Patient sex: M
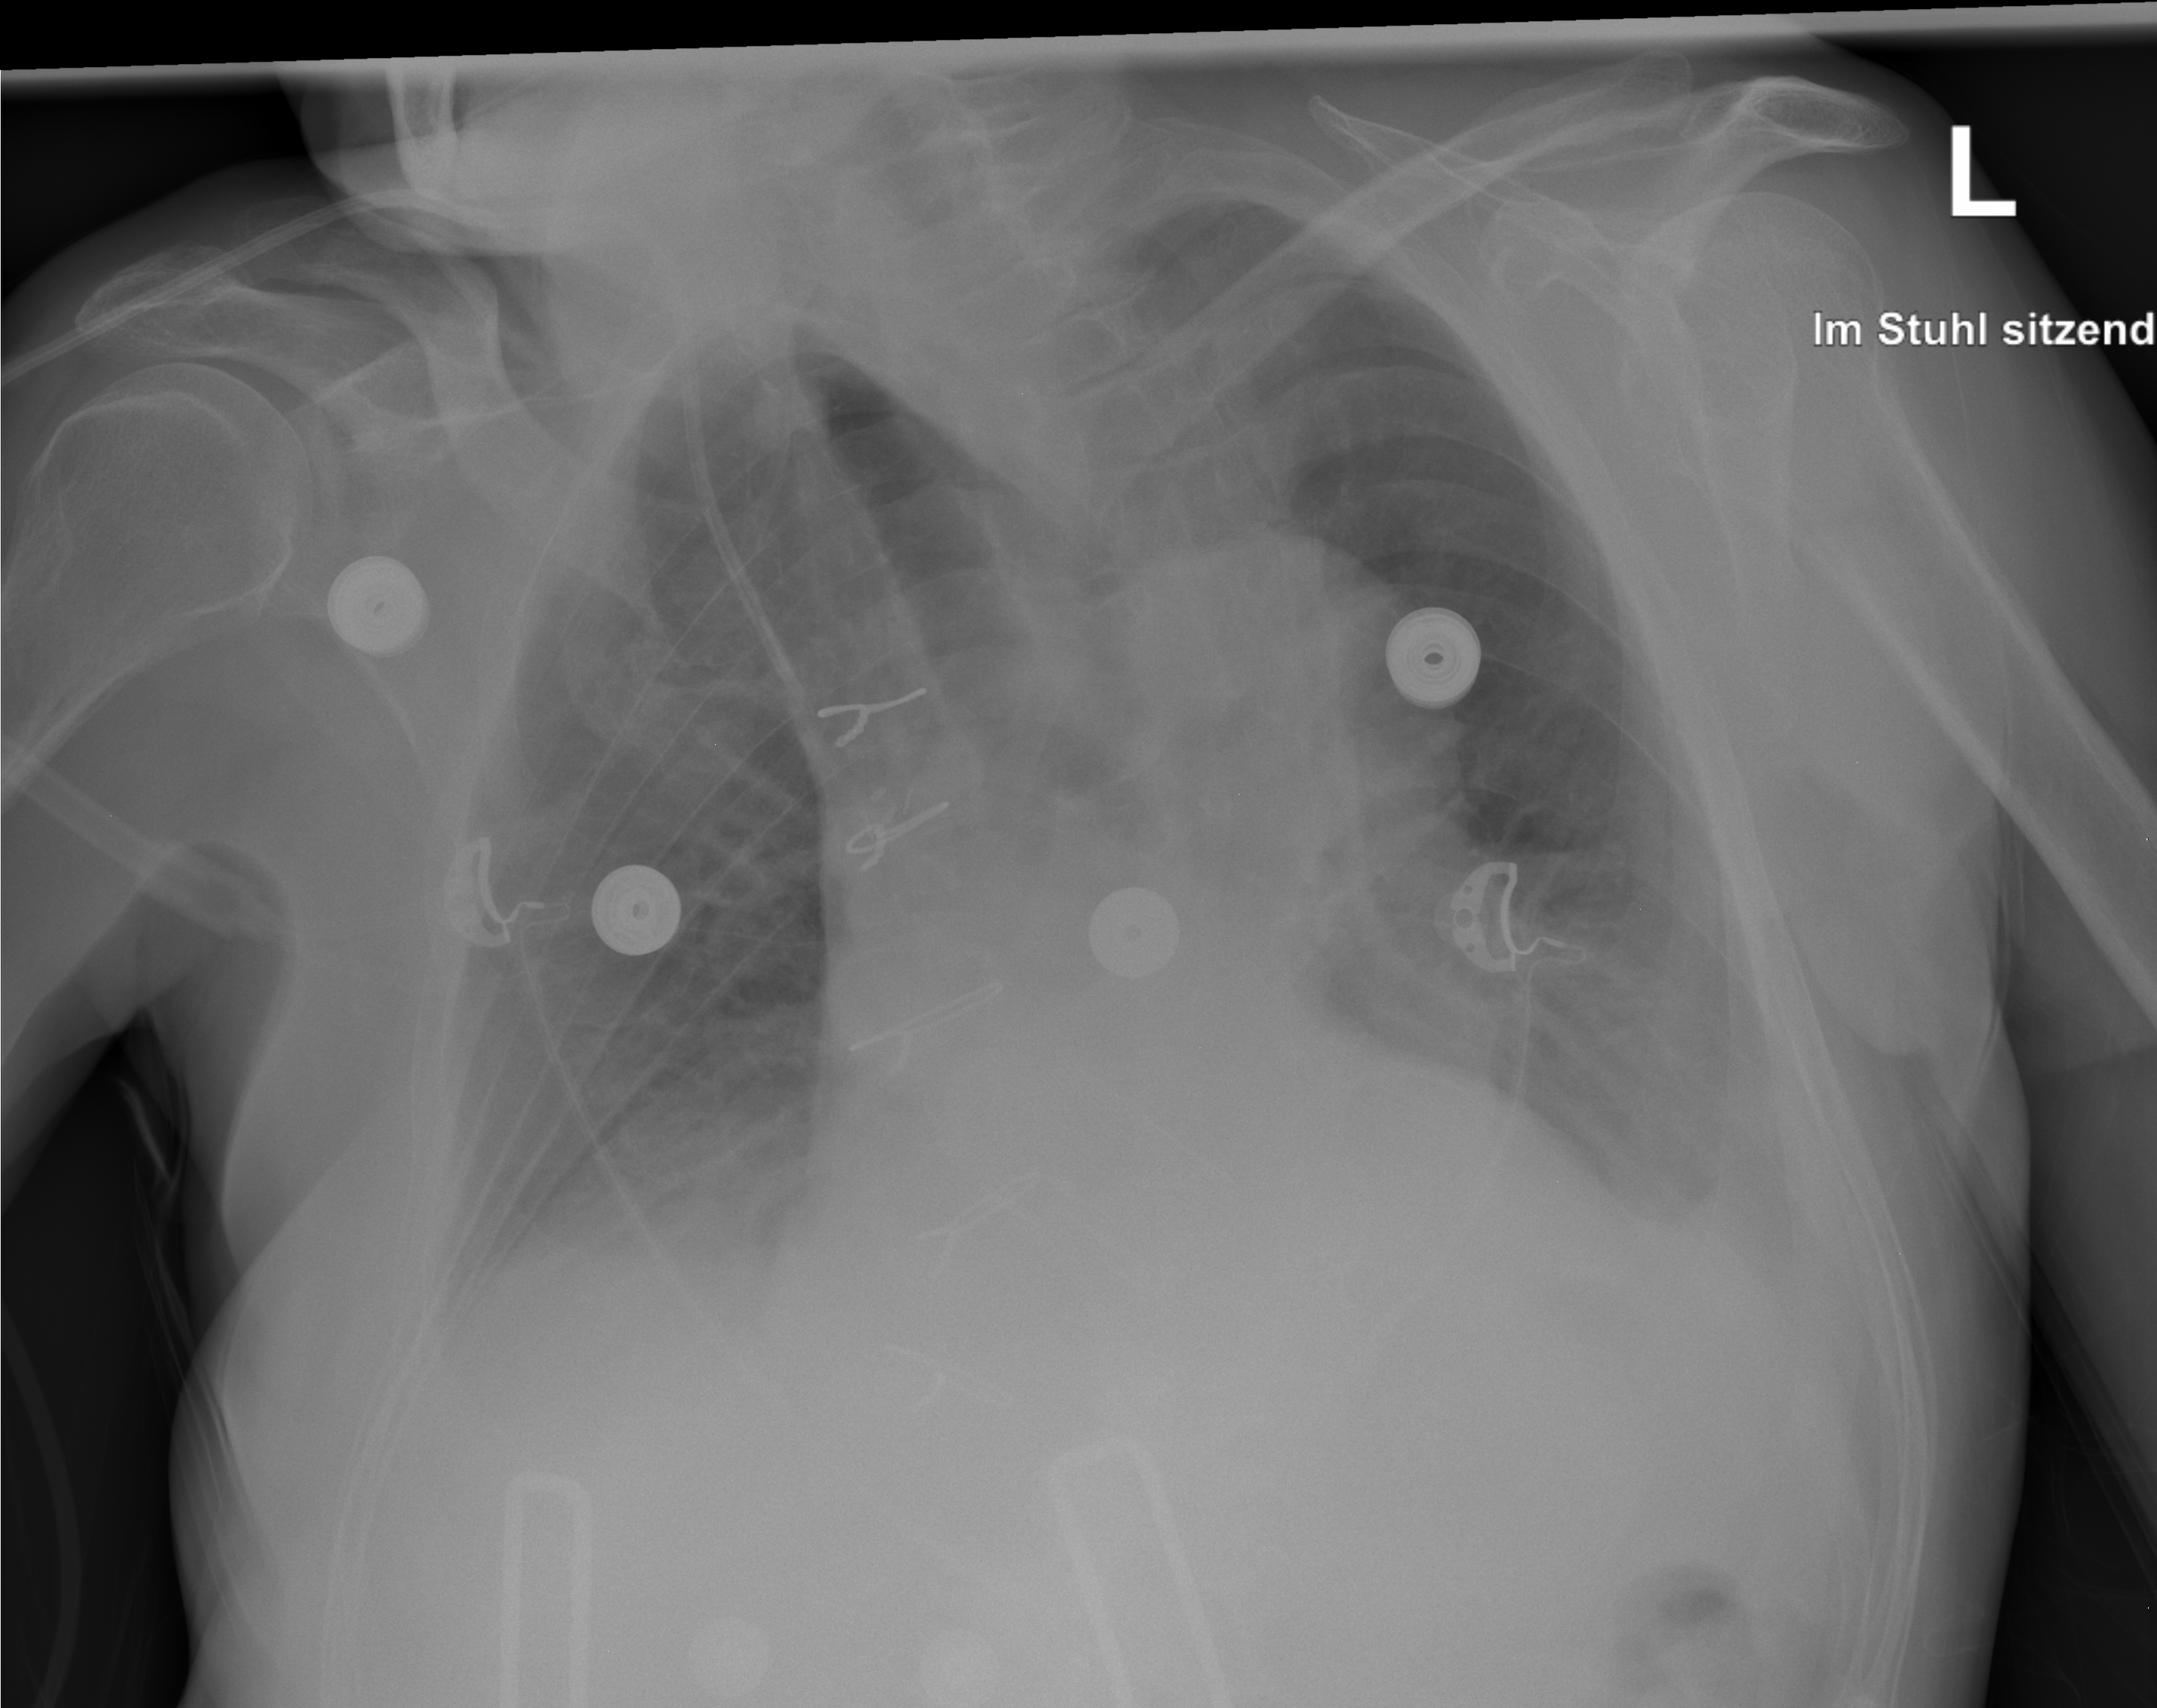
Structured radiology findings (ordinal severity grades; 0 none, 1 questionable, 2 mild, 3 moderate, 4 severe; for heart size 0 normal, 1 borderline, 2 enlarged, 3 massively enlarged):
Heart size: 2
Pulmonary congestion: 0
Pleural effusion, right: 2
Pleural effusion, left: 2
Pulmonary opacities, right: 0
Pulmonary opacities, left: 0
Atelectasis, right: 2
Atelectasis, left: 2